Interaction volume radius: 5 \u00c5
Interaction volume height: 15 \u00c5
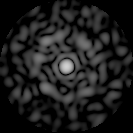
Disorder parameter: 0.8301